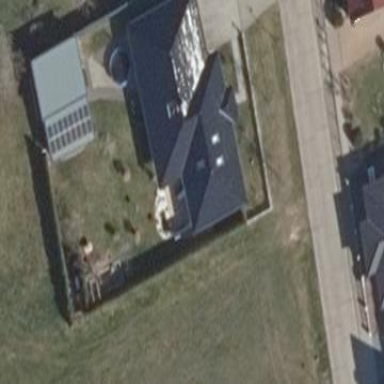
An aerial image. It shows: Part of building.